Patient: sex M, age 66
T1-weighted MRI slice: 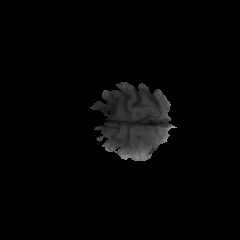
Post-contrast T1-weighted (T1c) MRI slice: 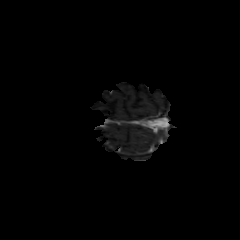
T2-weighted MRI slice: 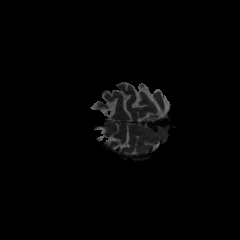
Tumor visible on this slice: no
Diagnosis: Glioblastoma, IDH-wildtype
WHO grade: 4